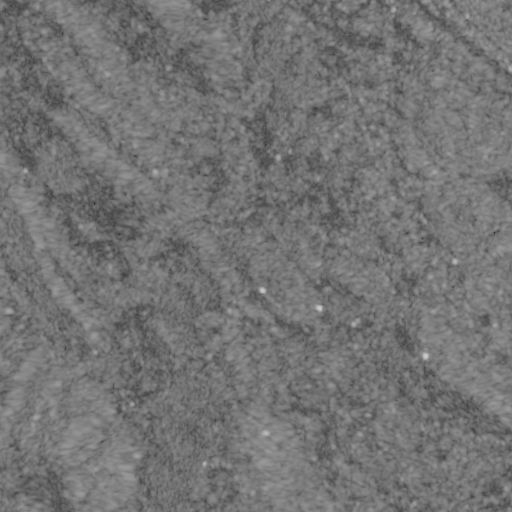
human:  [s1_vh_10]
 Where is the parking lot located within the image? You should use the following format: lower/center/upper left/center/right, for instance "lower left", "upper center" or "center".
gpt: The parking lot is located in the upper right of the image.
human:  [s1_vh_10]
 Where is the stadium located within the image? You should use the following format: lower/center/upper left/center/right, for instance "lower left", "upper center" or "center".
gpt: The stadium is located in the center right of the image.
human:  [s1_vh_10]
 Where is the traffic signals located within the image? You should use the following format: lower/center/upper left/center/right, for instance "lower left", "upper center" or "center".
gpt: The traffic signals is located in the lower right of the image.
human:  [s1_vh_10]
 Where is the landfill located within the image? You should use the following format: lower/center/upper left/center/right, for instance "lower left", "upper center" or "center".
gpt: There is no landfill in the image.

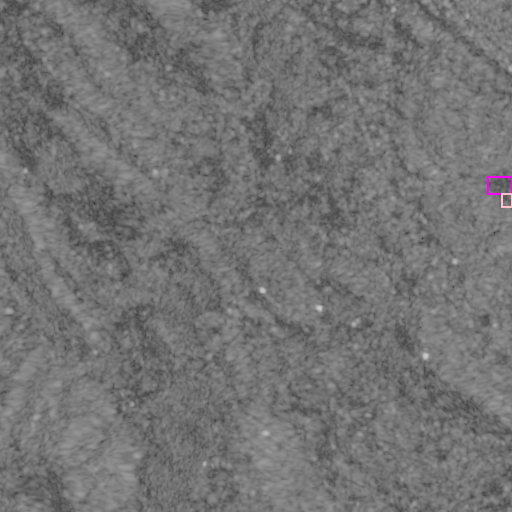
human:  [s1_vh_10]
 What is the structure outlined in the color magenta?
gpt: The structure outlined in magenta is a park.
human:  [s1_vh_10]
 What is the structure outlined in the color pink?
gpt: The structure outlined in pink is a parking lot.
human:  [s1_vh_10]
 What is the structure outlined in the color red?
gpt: There is no red outline.